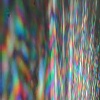
Label: sunburn